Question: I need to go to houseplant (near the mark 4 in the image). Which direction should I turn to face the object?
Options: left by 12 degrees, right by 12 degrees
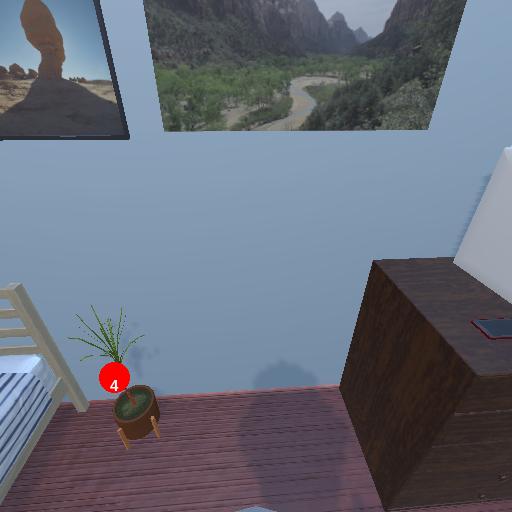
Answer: left by 12 degrees